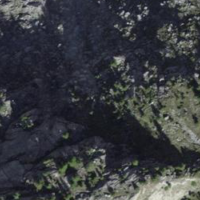
EUNIS habitat code: 48
Species observed at this site:
Erynnis tages
Podisma pedestris